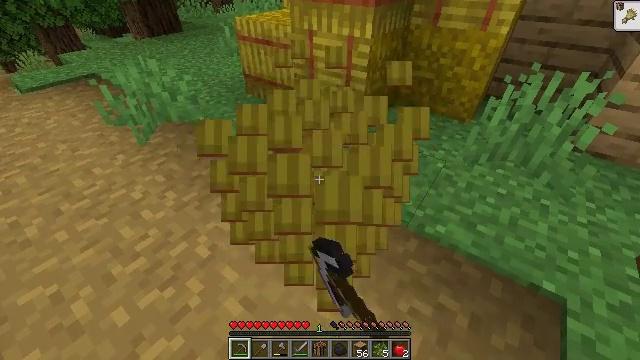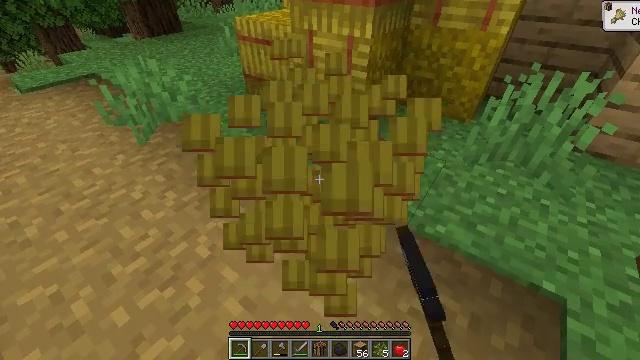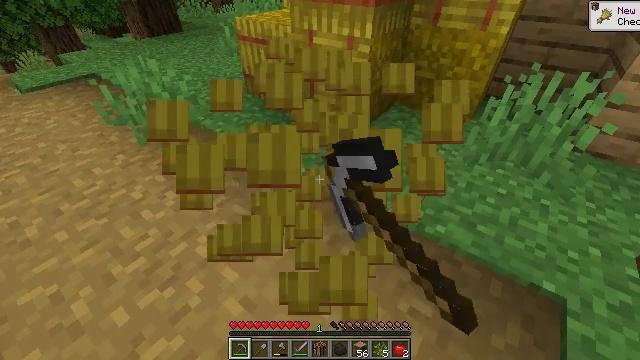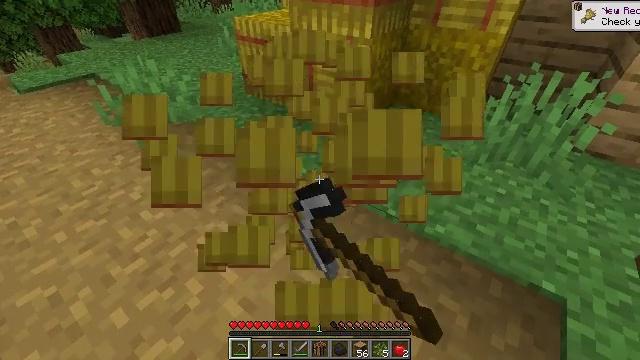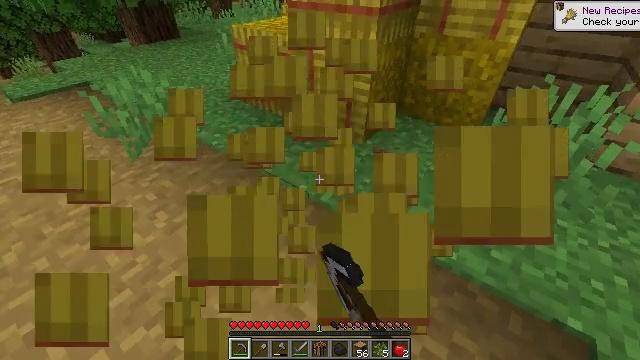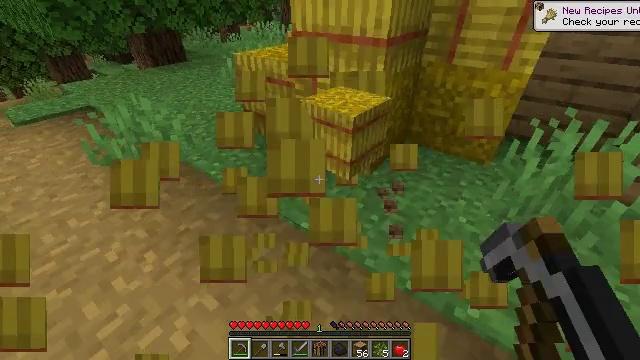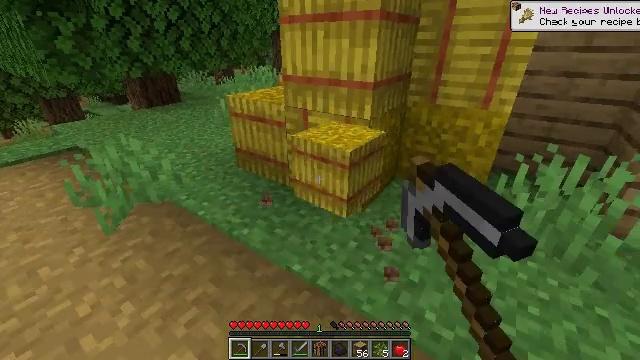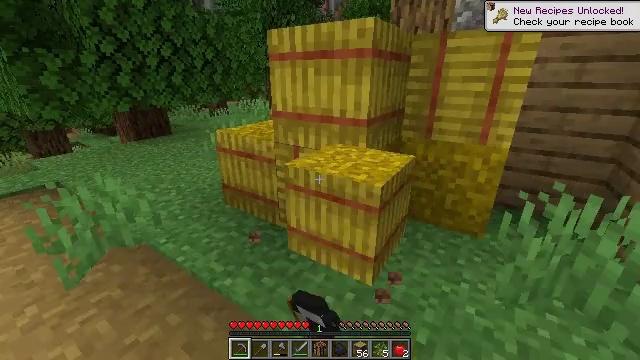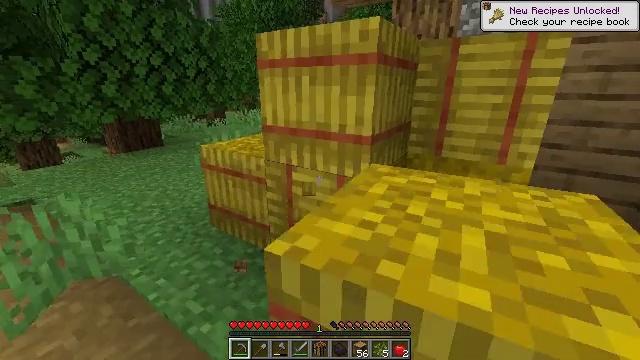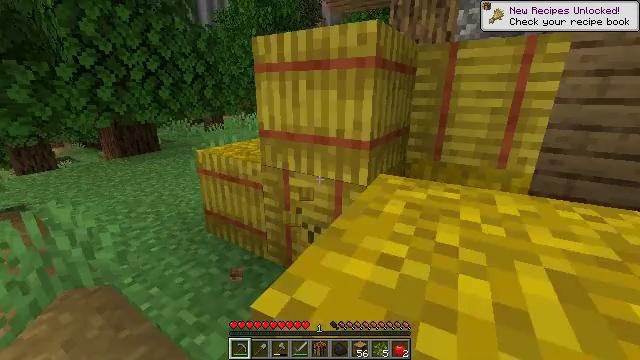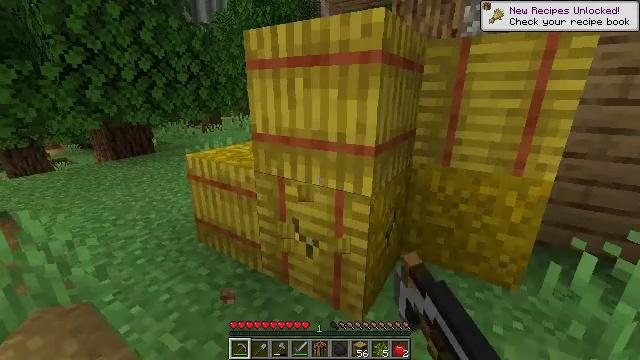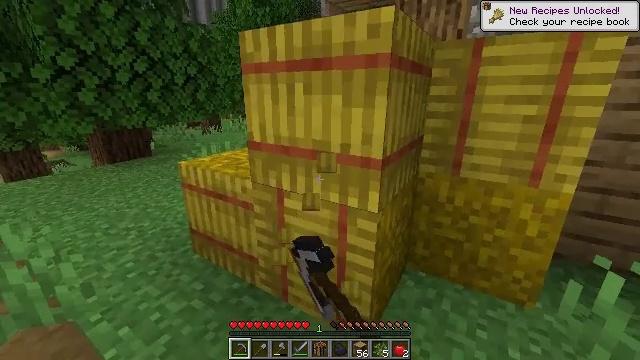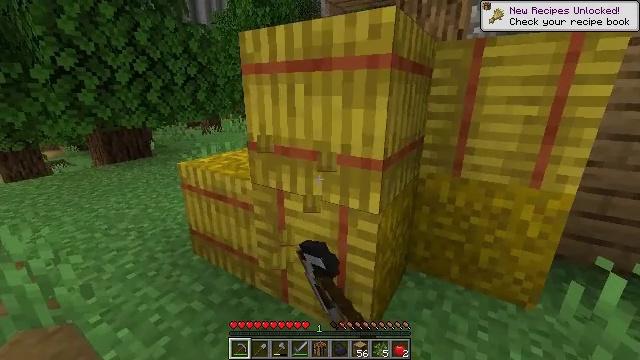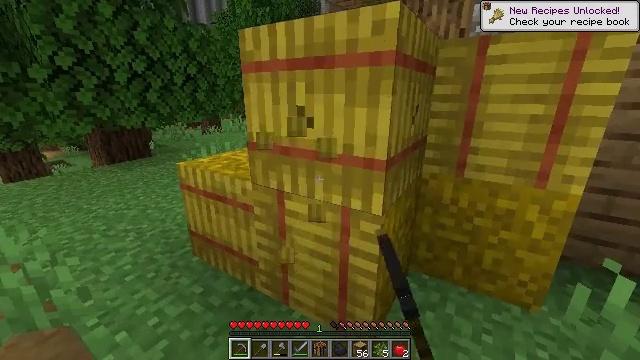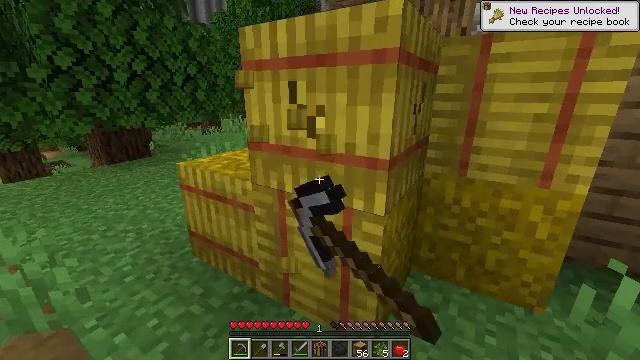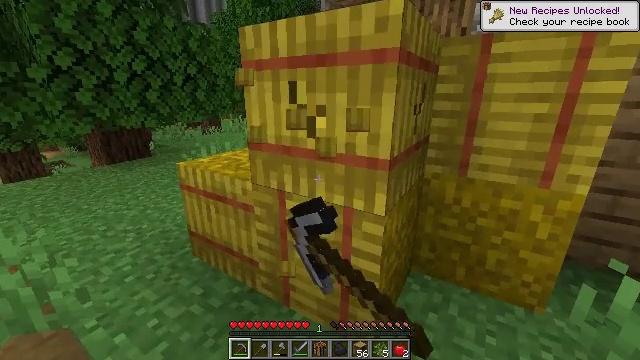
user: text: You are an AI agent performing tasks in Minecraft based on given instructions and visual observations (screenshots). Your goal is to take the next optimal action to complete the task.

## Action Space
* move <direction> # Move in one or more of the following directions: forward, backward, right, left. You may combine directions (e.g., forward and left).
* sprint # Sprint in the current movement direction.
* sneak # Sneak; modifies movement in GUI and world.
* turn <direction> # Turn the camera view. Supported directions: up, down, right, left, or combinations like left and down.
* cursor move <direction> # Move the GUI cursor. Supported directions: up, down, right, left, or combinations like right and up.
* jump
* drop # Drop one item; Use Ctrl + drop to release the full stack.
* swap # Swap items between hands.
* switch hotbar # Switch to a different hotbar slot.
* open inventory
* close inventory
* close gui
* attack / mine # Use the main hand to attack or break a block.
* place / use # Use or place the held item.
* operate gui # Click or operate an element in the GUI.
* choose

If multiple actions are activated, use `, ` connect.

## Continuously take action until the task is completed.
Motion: motion action
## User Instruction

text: Collect a hay block for crafting.
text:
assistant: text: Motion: attack / mine
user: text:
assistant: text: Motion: attack / mine
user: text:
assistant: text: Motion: move forward, attack / mine
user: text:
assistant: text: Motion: move forward, attack / mine
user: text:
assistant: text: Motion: move forward, turn up, attack / mine
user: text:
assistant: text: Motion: move forward, turn right and up, attack / mine
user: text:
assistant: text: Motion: move forward, turn right and up, attack / mine
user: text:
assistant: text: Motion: move forward, turn up, attack / mine
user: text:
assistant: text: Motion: move forward, attack / mine
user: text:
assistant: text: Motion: attack / mine
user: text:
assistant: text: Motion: attack / mine
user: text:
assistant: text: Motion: attack / mine
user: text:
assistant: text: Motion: attack / mine
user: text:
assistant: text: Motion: attack / mine
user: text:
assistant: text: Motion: attack / mine
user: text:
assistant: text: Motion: attack / mine
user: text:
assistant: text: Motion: attack / mine
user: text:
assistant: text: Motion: attack / mine
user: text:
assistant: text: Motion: attack / mine
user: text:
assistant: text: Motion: attack / mine
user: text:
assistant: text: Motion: attack / mine
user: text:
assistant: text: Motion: attack / mine
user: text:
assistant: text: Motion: attack / mine
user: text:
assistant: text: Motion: attack / mine
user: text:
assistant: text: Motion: turn right and down, attack / mine
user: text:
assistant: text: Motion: turn down, attack / mine
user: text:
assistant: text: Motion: turn down, attack / mine
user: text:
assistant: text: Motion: turn down, attack / mine
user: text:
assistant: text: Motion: attack / mine
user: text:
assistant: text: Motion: attack / mine